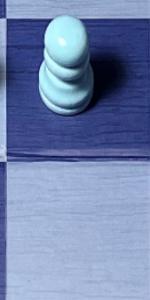
Label: Empty